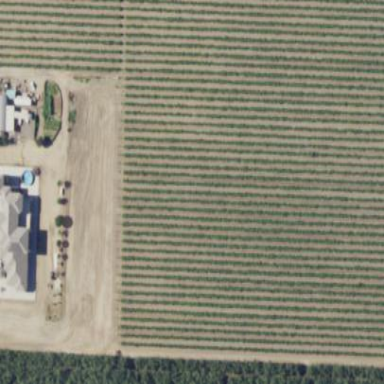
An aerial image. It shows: Vineyard growing grapes.